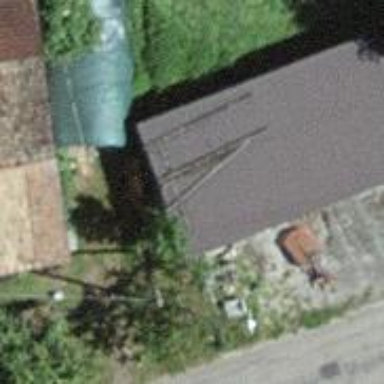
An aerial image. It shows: Garage building.